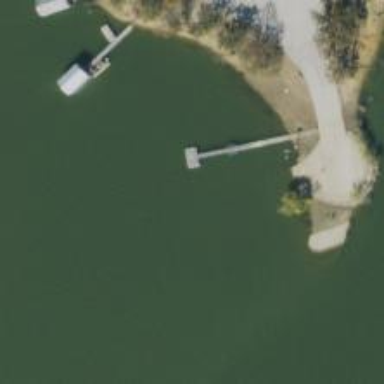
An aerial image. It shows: Pier located along footway.